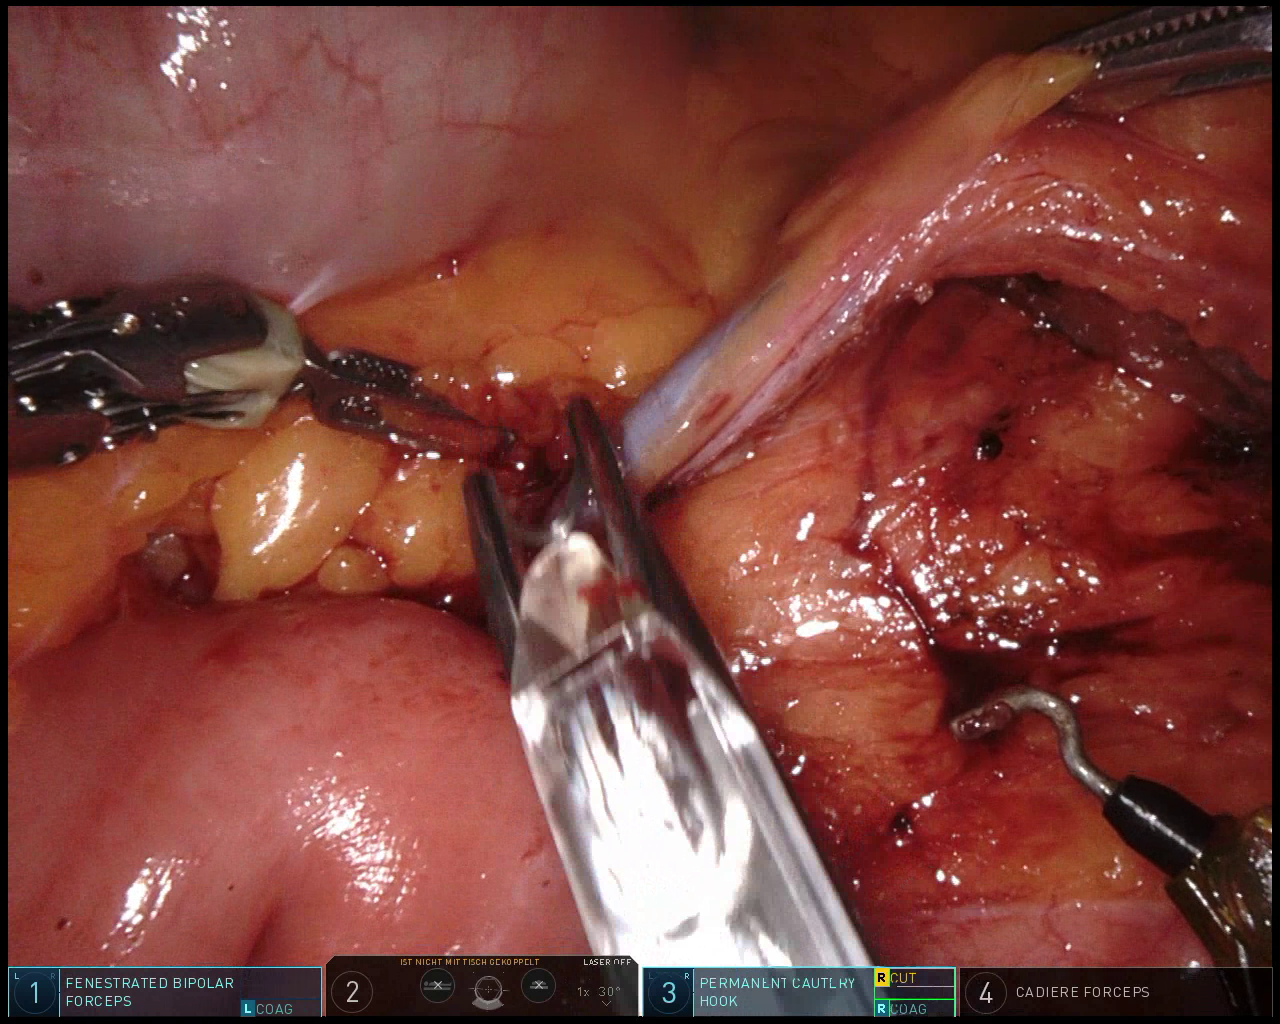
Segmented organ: intestinal_veins
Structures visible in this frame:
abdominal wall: no
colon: yes
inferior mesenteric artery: no
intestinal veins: yes
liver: no
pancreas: no
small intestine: yes
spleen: no
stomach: no
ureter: no
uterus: no
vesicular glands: no